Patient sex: M
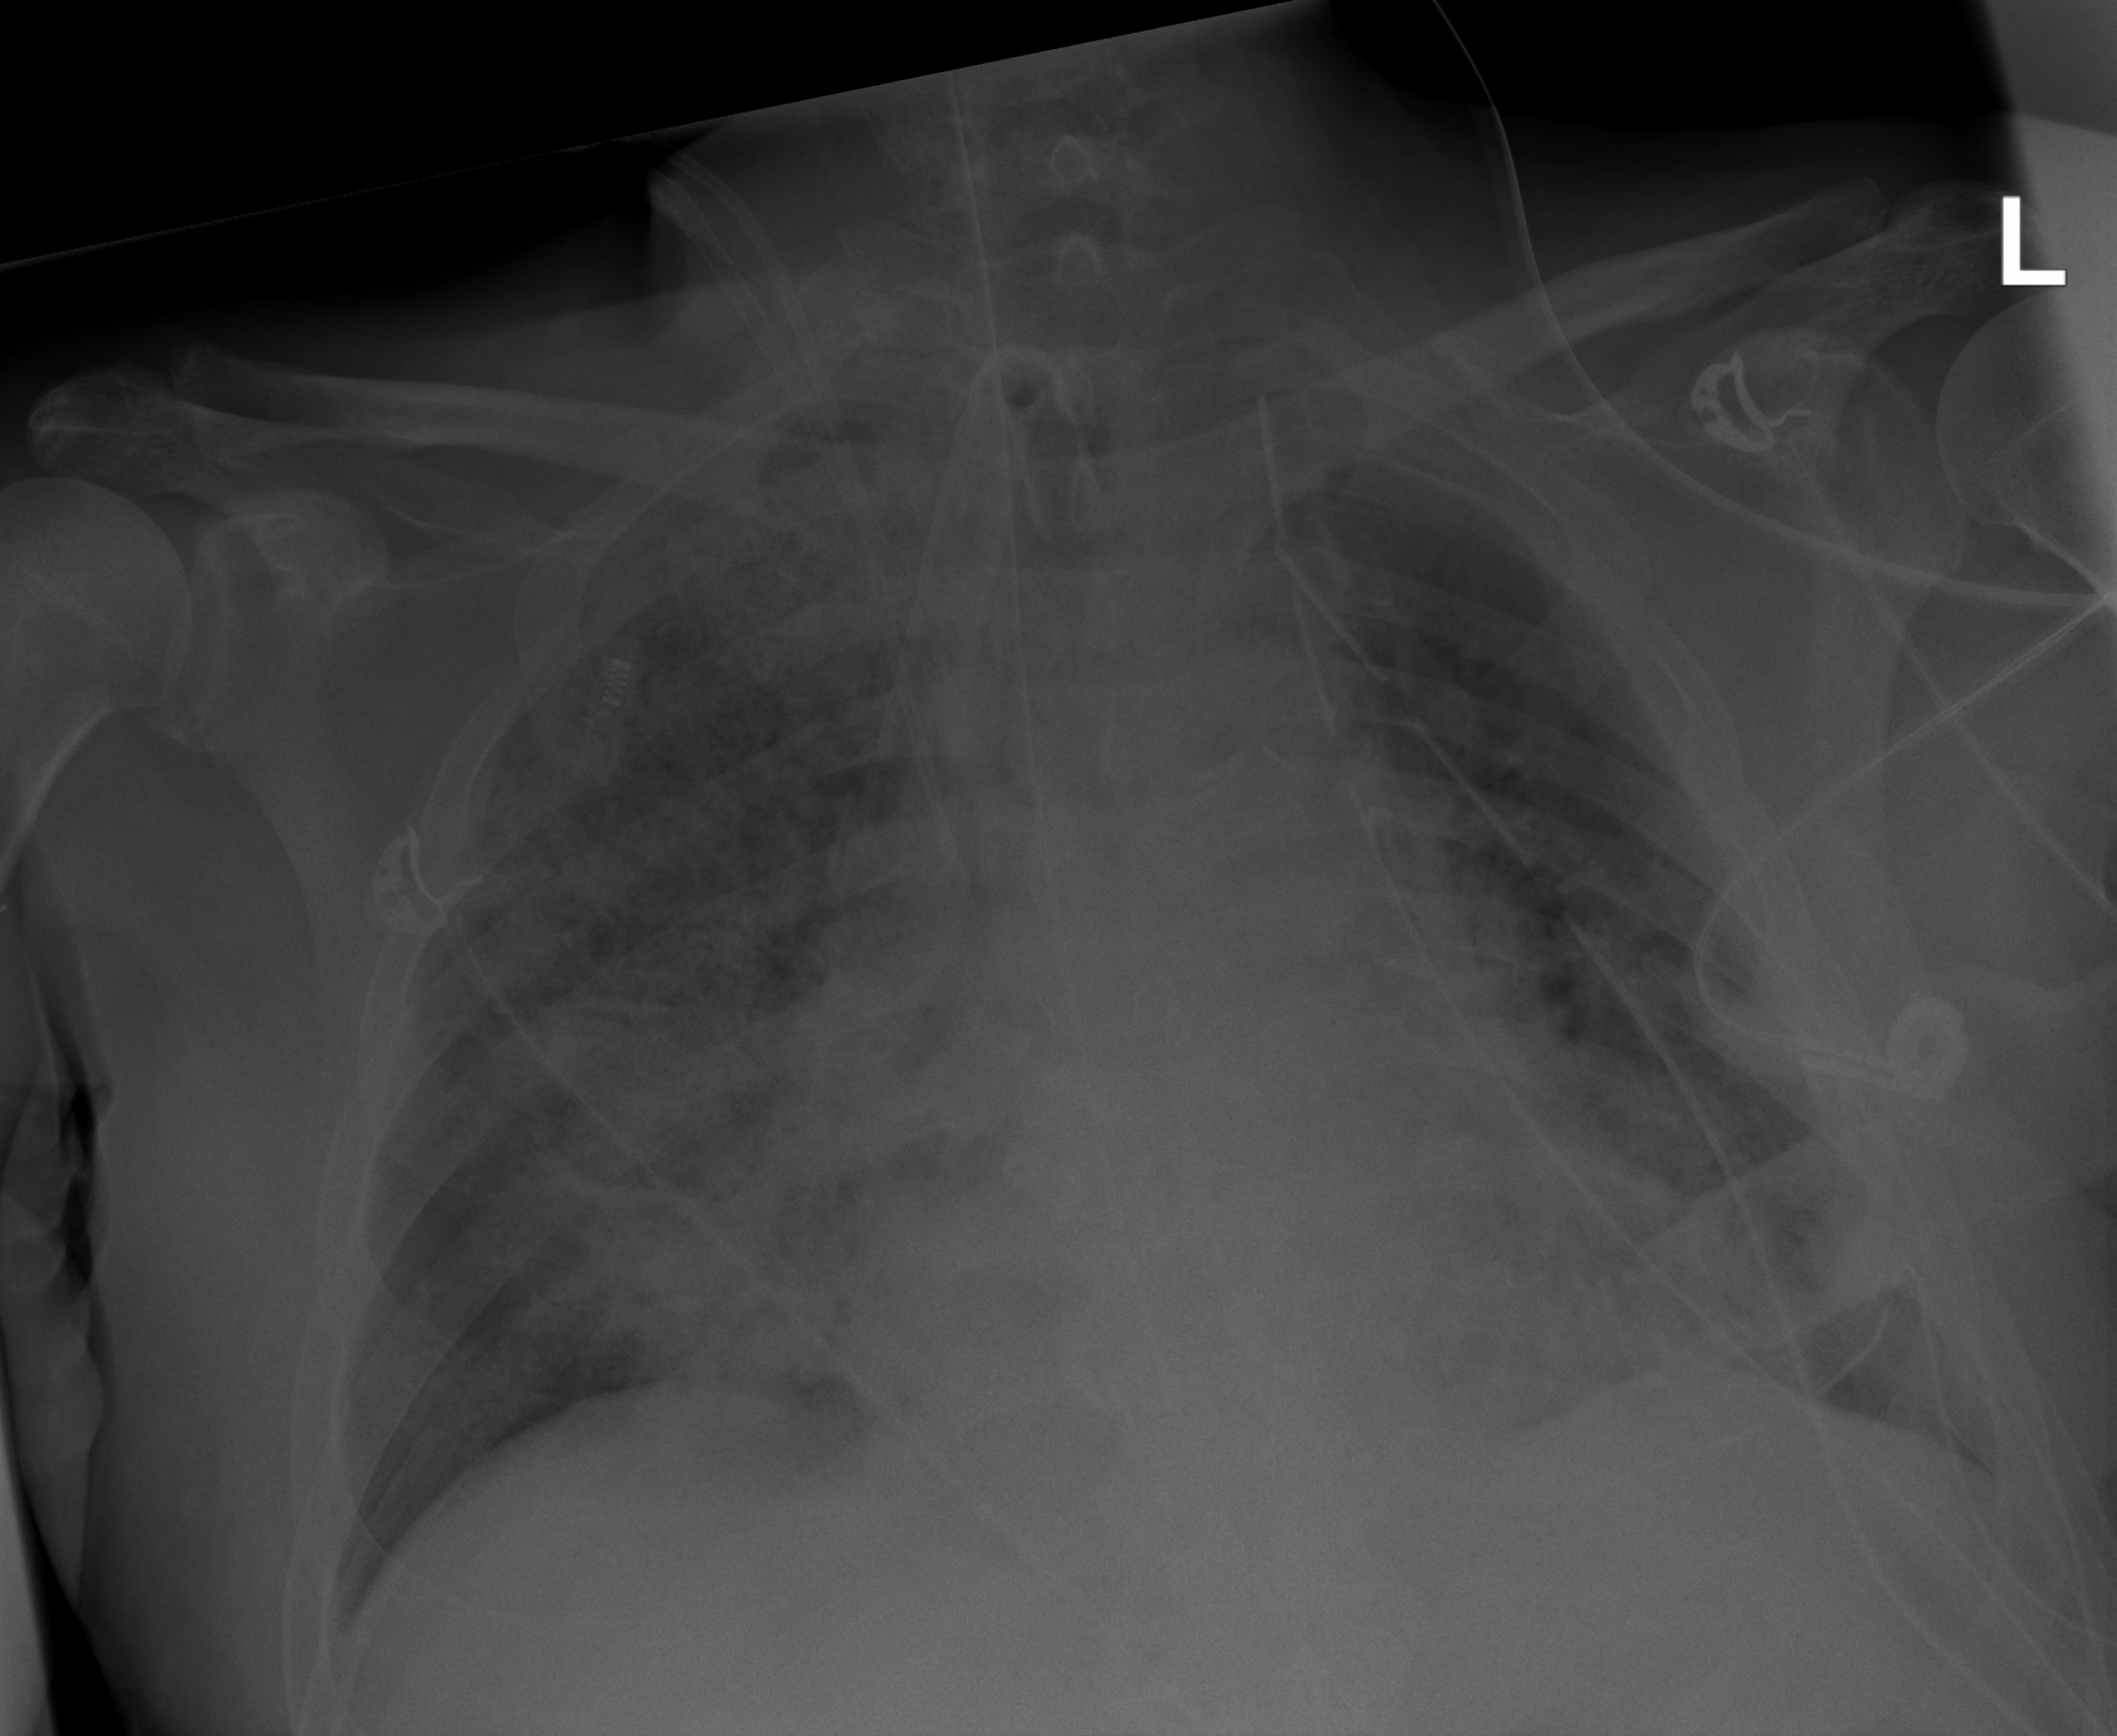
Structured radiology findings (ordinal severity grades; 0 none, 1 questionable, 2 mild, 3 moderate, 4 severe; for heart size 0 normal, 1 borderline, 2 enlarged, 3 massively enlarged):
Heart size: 2
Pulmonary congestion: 2
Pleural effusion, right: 2
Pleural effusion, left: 0
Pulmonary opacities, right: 4
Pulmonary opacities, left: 3
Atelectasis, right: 2
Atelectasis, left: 2